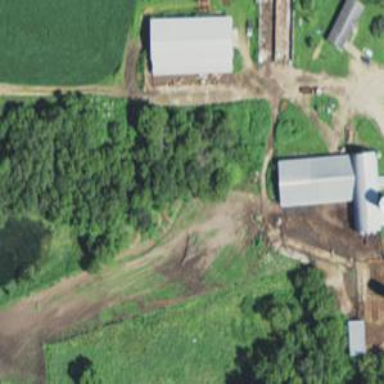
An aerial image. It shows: Farmyard area.